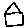
Label: house